Interaction volume radius: 5 \u00c5
Interaction volume height: 10 \u00c5
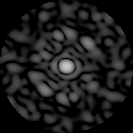
Disorder parameter: 0.8941